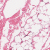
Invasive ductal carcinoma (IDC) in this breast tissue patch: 0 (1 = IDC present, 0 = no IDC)